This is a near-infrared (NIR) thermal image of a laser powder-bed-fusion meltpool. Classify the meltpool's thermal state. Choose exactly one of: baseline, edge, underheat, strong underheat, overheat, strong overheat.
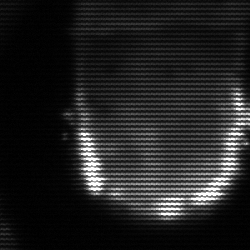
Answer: baseline